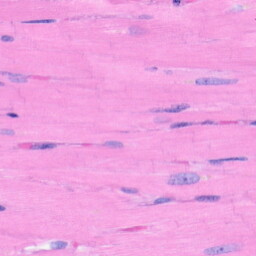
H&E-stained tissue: Heart